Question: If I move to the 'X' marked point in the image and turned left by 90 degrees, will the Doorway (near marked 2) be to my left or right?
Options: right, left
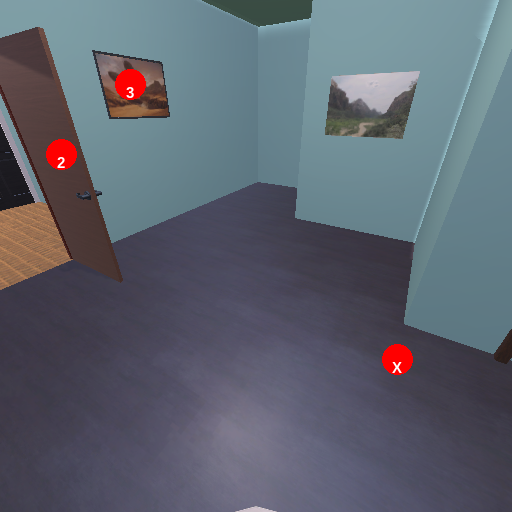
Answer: right